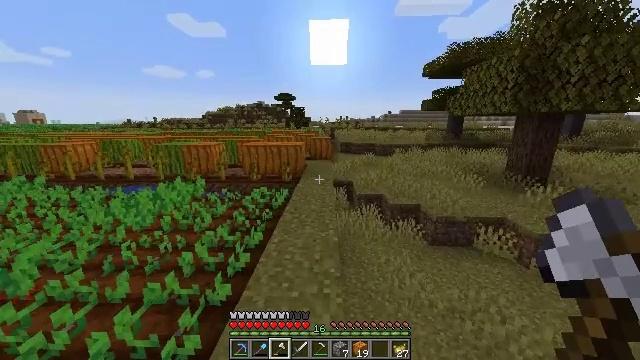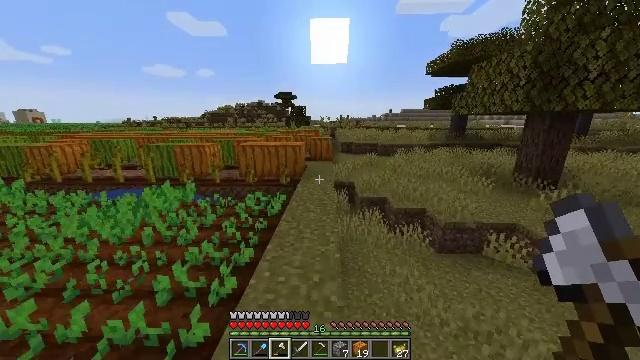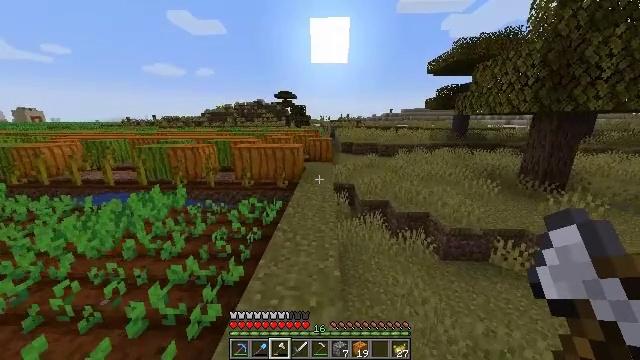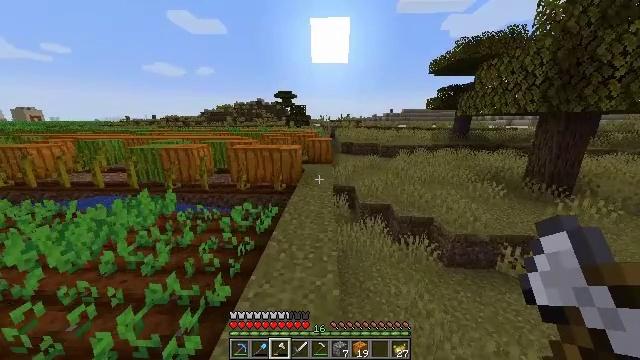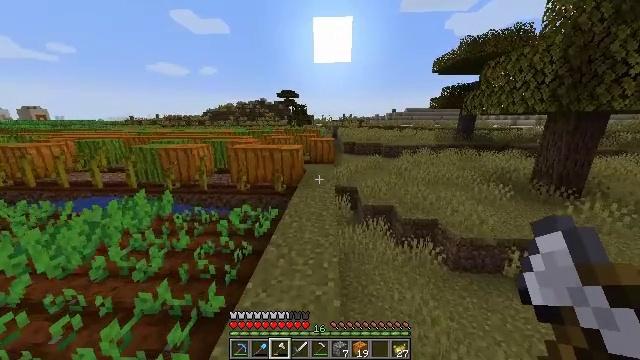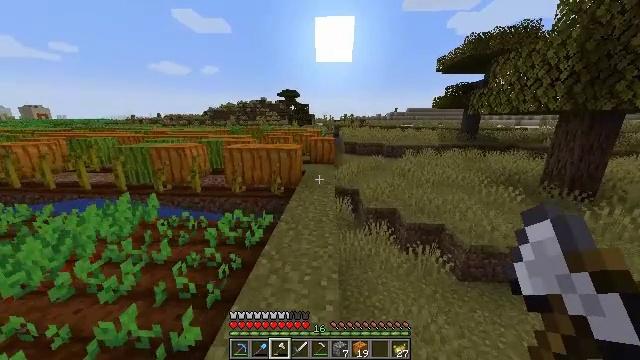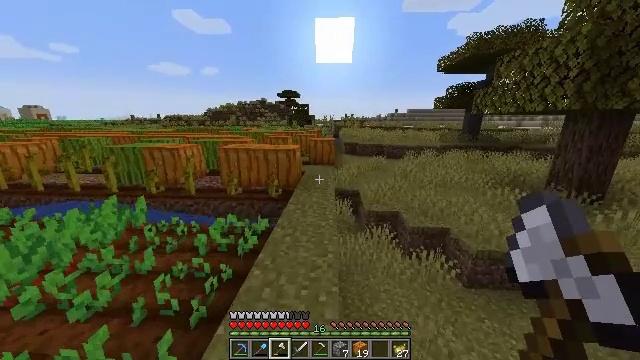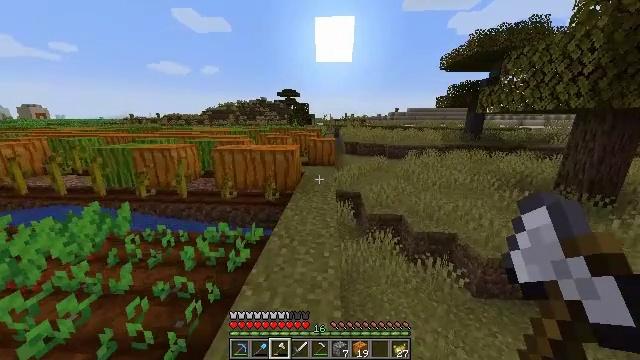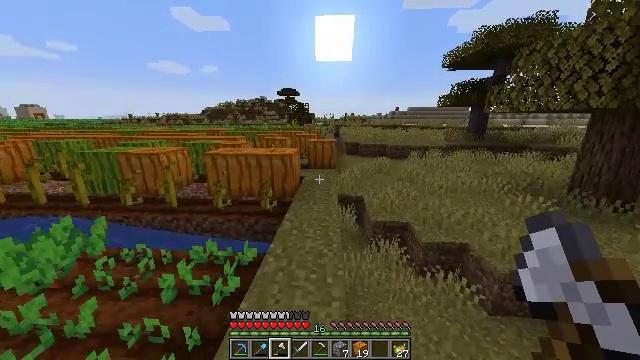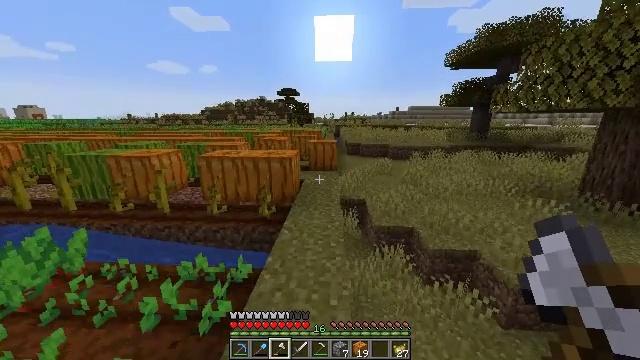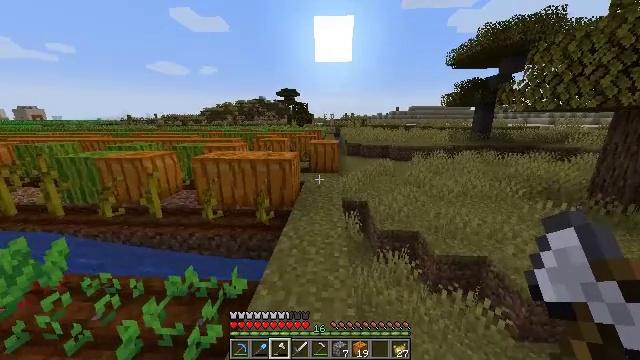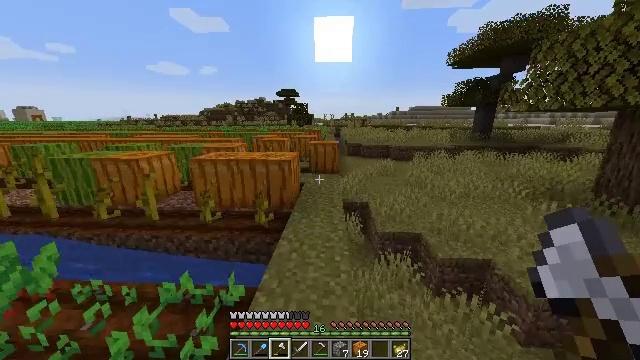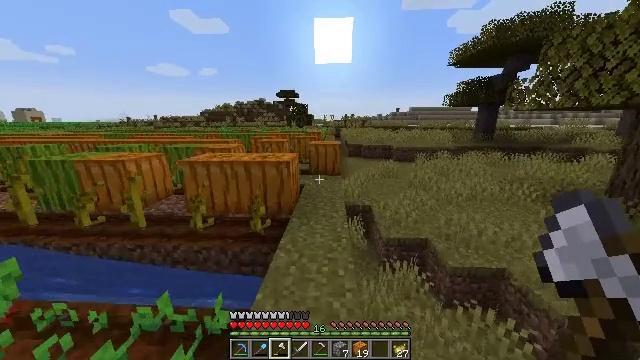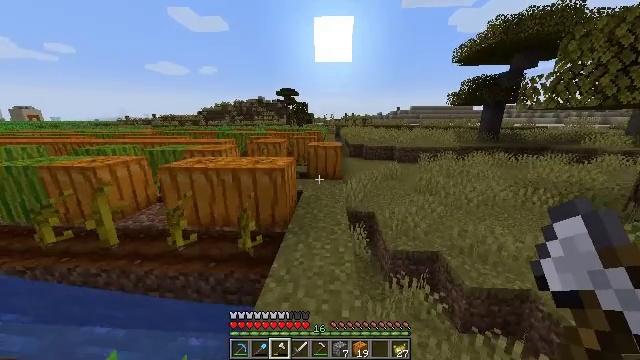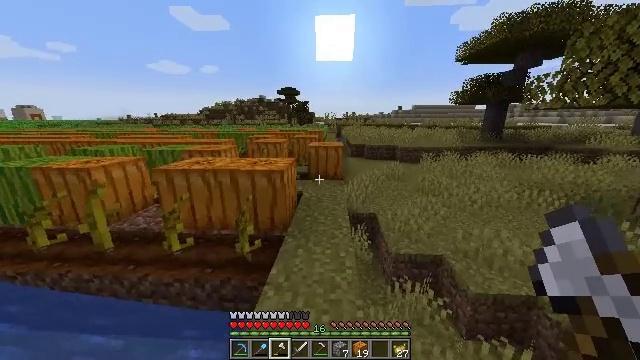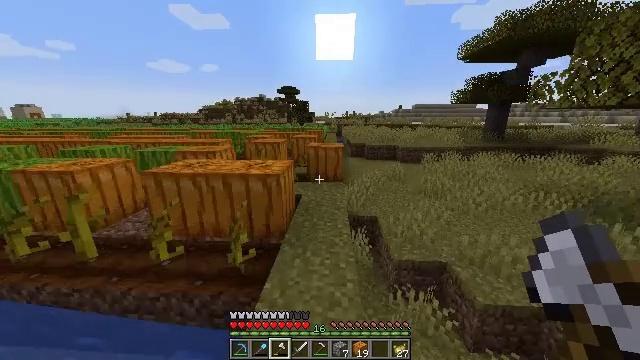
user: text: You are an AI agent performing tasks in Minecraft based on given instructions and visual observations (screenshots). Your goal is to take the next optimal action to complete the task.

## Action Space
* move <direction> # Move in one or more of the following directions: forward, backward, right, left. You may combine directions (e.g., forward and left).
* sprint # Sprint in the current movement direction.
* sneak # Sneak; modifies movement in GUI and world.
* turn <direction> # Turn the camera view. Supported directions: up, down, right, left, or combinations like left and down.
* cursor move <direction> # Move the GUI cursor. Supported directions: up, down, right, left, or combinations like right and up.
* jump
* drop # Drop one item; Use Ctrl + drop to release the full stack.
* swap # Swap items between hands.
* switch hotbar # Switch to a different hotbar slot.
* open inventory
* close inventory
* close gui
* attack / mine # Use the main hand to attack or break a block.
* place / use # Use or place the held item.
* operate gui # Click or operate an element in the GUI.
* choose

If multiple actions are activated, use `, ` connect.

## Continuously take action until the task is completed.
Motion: motion action
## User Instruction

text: Collect the pumpkin by holding left button.
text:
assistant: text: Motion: move forward, sprint
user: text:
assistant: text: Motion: move forward, sprint
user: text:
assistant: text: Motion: move forward, sprint
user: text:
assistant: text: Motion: move forward, sprint
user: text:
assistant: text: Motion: move forward, sprint
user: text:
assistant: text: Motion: move forward, sprint
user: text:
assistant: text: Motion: move forward, sprint
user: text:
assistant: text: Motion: move forward, sprint
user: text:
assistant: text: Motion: move forward, sprint
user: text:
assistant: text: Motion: move forward, sprint
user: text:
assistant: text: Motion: move forward, sprint
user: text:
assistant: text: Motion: move forward, sprint
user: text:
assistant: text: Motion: move forward, sprint
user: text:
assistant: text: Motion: move forward, sprint
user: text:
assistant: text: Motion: move forward, sprint
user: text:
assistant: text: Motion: move forward, sprint
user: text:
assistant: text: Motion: move forward, sprint
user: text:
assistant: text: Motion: move forward, sprint
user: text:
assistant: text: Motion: move forward, sprint
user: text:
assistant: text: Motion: move forward, sprint
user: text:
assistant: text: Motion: move forward, sprint
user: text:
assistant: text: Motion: move forward, sprint
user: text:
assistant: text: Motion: move forward, sprint
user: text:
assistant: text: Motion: move forward, sprint
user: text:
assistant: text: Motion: move forward, sprint
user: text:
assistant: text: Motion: move forward, sprint, turn down, attack / mine
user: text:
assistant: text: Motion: move forward, sprint, turn down, attack / mine
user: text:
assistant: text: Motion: move forward, attack / mine
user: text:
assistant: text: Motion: move forward, attack / mine
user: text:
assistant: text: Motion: move forward, attack / mine